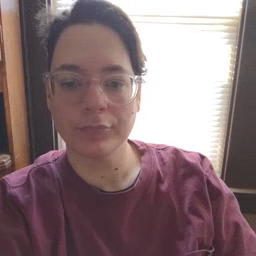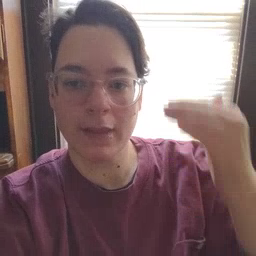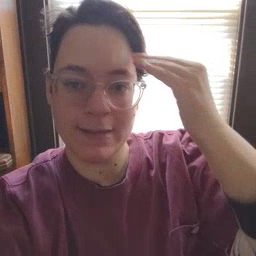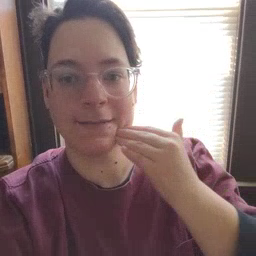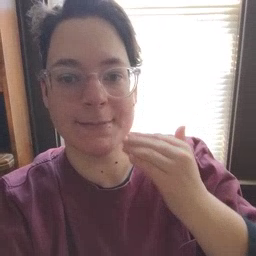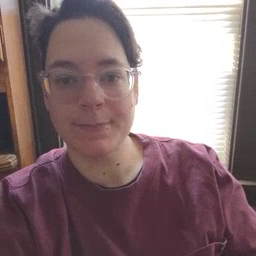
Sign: head